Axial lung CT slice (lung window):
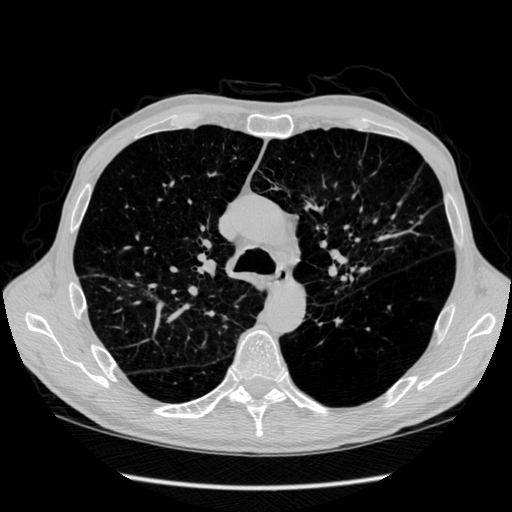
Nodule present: no